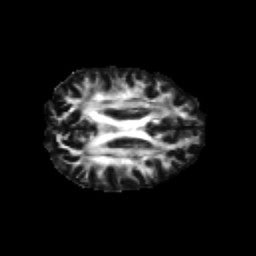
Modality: FA
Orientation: axial
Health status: healthy
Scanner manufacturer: philips
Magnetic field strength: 3 T
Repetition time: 6.964 s
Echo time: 0.092 s